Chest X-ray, PA view. Patient: 62 years old, sex F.
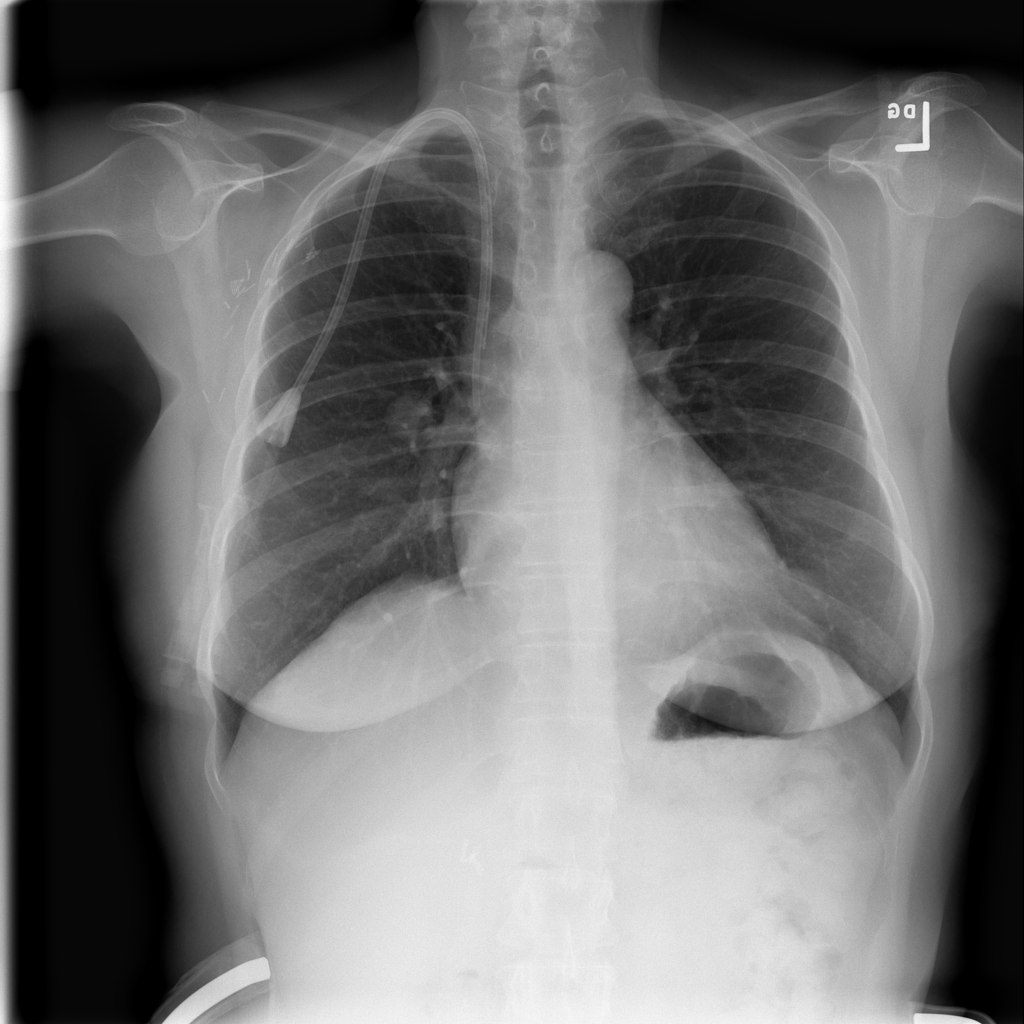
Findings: No Finding